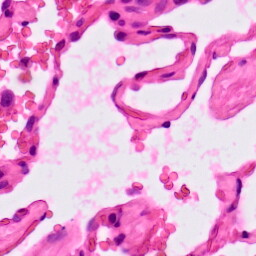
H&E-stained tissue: Lung